Question: I'm in the early stages of a JS project. Everything is going fine so far except for the positioning of one shape. The shape in question is a teal diamond (square rotated 45 degrees). I can get the square on the screen no problem, but when I add:
'''
.attr("transform", "rotate(45)")
'''
the square rotates properly, but shifts towards the left portion of the screen, like this:

I am not sure what is causing this to happen. If it helps, here is some of the code that produced this result:
'''
var svg = d3.select("body")
.append("svg")
.attr("width", w)
.attr("height", h);
svg
.append("rect")
.attr("transform", "rotate(45)")
.attr("x", 250)
.attr("height", w / 10)
.attr("width", w / 10)
.attr("fill", "teal")
'''
Note: If I put the "y" attribute in, the square disappears completely.
What is causing this? Did I do something wrong that I just can't see?
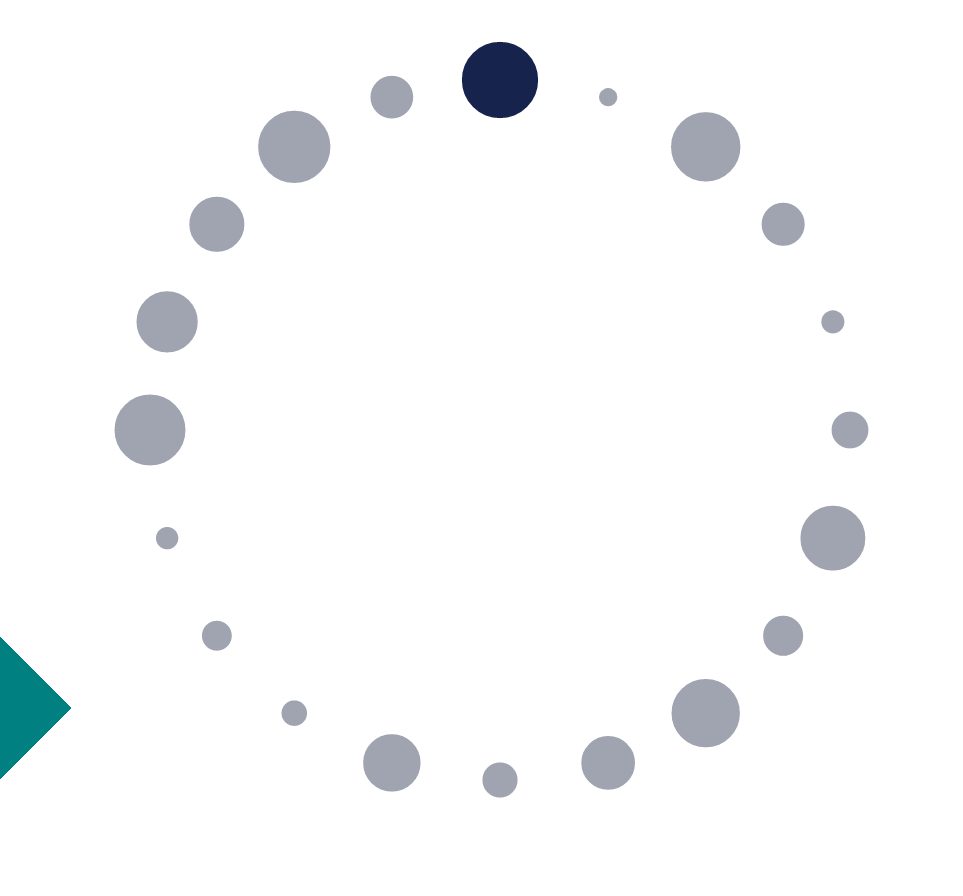
Answer: When you rotate the rect, you also rotate its coordinate system. So when you later move it 250 along the x axis, you're actually moving it 250 units along a 45 degree axis -- the result of the rotation.
As a rule, when you introduce a 'transform' attribute as you did for 'rotate', you should do all your transformation via this attribute. So, you need to use 'translate' instead of using the '"x"' attribute. Then it would look like this:
'''
svg
.append("rect")
.attr("transform", "translate(250, 0) rotate(45)")
// remove this: .attr("x", 250)
.attr("height", w / 10)
...
'''
This gets you the results I think you're looking for. Now note that the order of transformations matters here: if your transform was '"rotate(45) translate(250, 0)"' (i.e. first rotate then translate), you'd get the same, wrong results you got before. That's because when you rotate first, your translation happens, as before, along a rotated x axis.